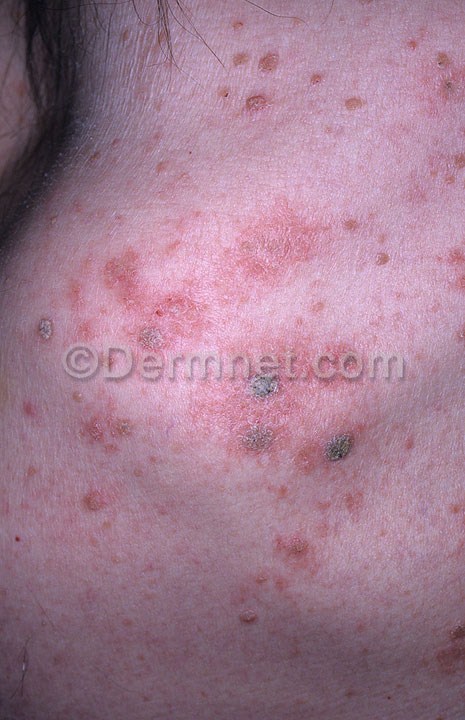
Disease: Seborrheic Keratoses and other Benign Tumors